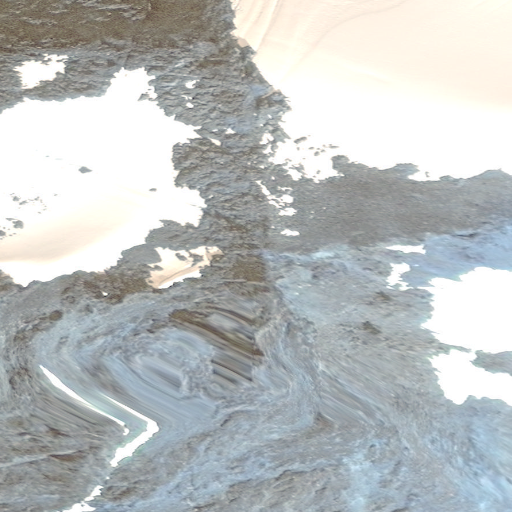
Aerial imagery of mountain in Alaska named Mount Hislop containing only unknown